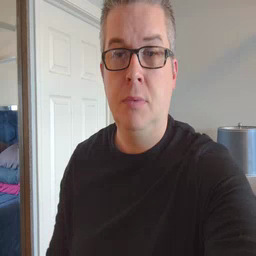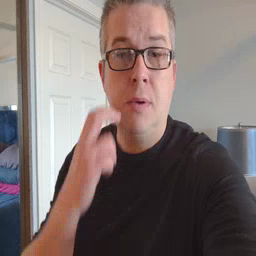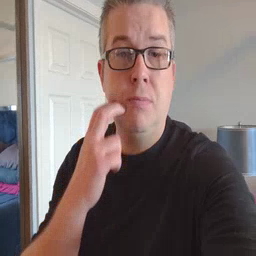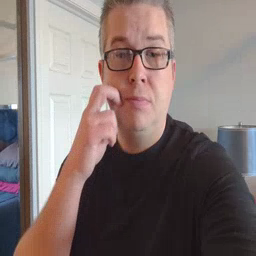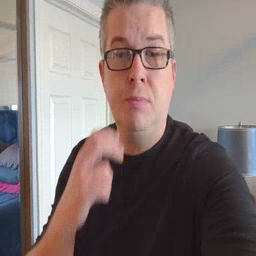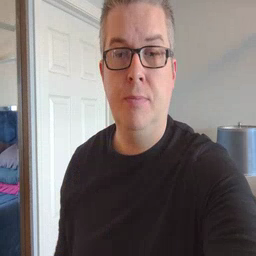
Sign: gum